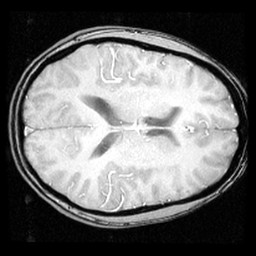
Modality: inplaneT1
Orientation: axial
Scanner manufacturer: ge
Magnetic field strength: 3 T
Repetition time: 0.2 s
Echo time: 0.0036 s